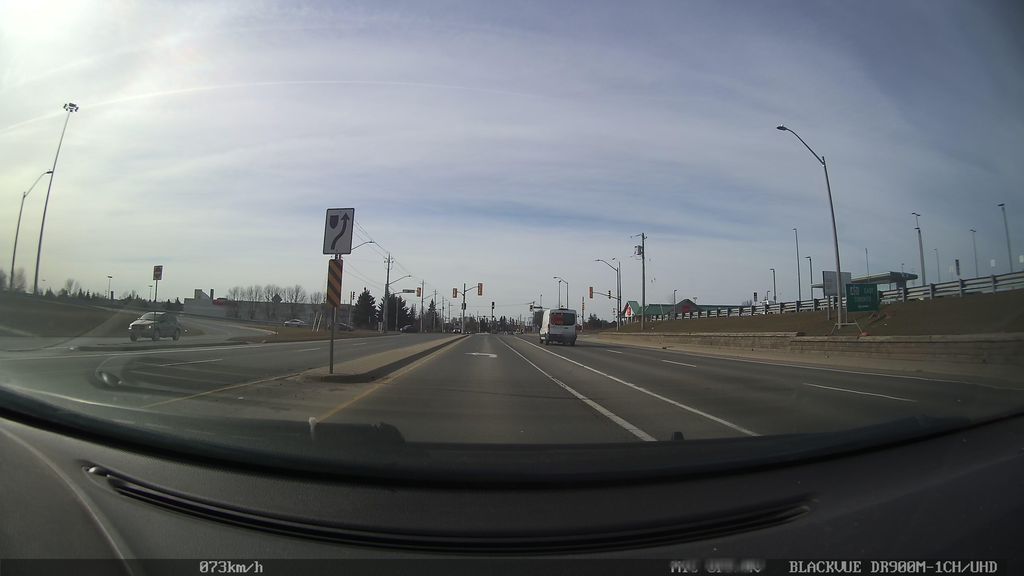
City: kitchener-waterloo